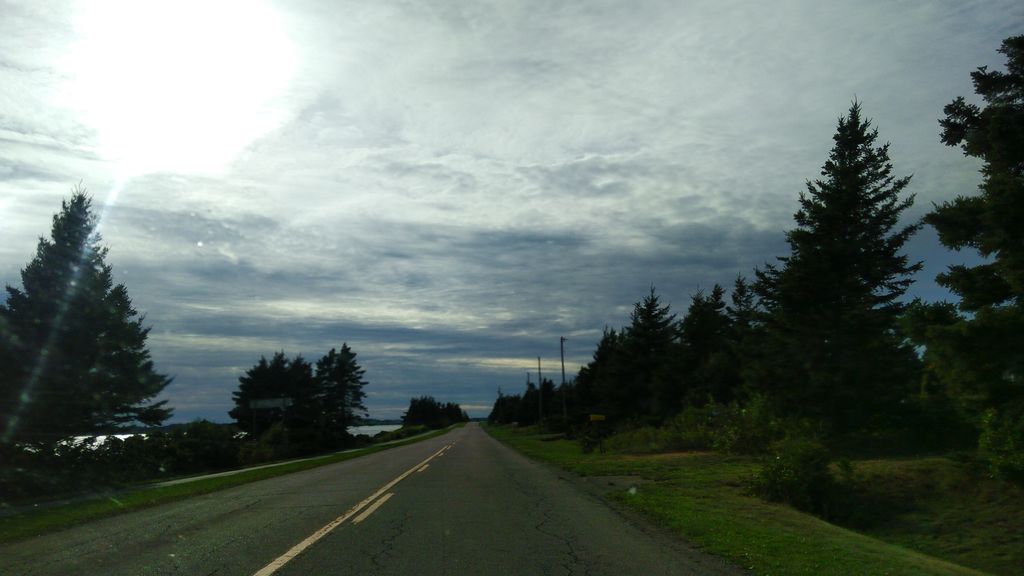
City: charlottetown